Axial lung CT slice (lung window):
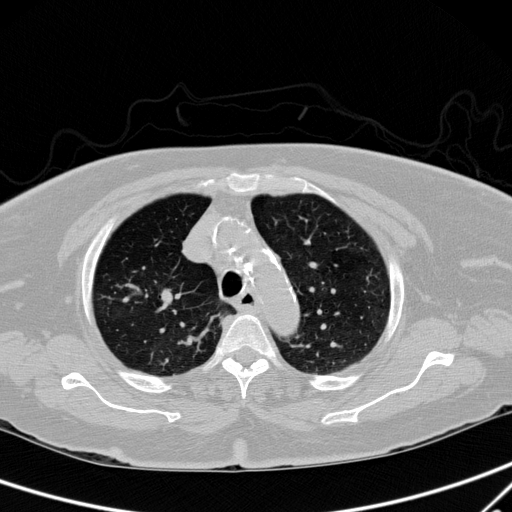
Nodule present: no